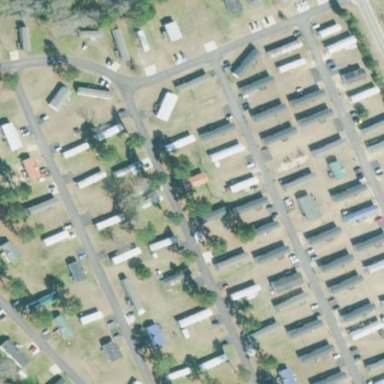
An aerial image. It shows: Residential area known as trailer park.